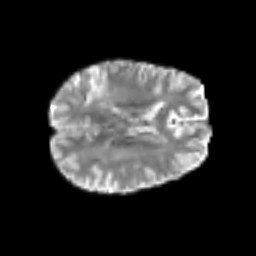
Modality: T2w
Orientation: axial
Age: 53
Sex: male
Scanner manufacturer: siemens
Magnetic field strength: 3 T
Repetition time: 6.1 s
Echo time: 0.101 s